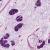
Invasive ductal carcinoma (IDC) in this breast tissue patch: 1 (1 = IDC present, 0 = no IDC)